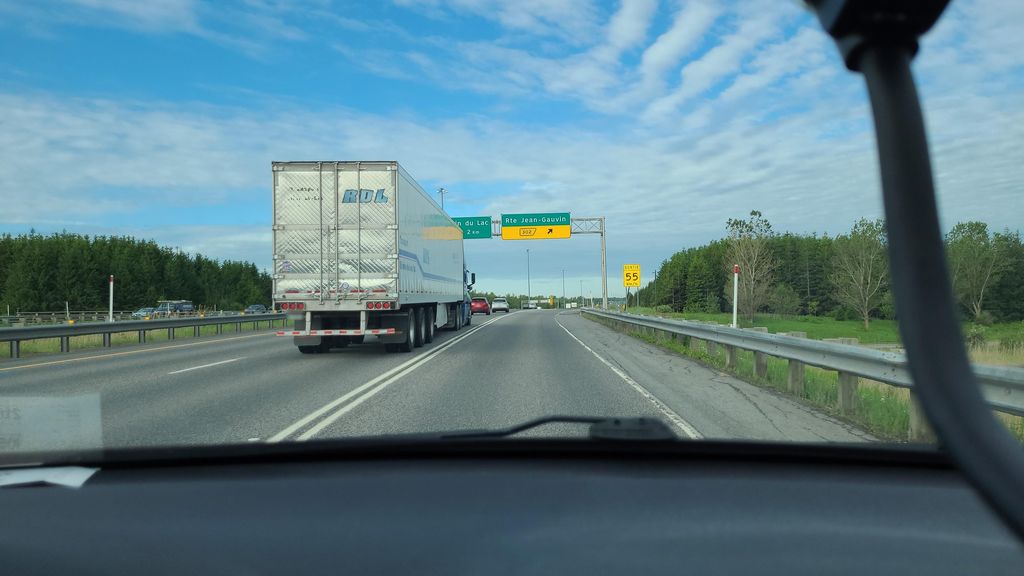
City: quebec_city